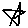
Label: star